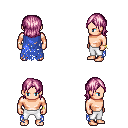
a pixel art fantasy rpg character, male body template, human, light skin, blue tattered cape, white pants, pink long bangs hairstyle, bracelets, four views (front, back, left, right), 2x2 character sprite sheet, small pixel art, hard edges, no anti-aliasing